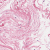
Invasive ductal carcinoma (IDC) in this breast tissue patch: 0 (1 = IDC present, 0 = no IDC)